Question: I have been working on a query:
'''
SELECT P.[Name]+' - '+P.[Description] AS Sprint, S.[Number] AS Story, T.[Name] AS Task
FROM DailyTaskHours D
INNER JOIN Task T ON D.TaskId = T.PK_Task
INNER JOIN Story S ON T.StoryId = S.PK_Story
INNER JOIN Sprint P ON S.SprintId = P.PK_Sprint
GROUP BY P.[Name], P.[Description], S.[Number], T.[Name]
'''
The Sprint column may or may not be NULL:

The above query will only return the requested columns if there is a SprintId associated. If it is NULL the whole column will not be returned. This makes sense, S.SprintId = P.PK_Sprint is not equivelant when it is NULL on the Story table.
If it's NULL I still want it to return the row with all of the other tables columns data but with the word KanBan instead of not returning anything. How do I achieve this?
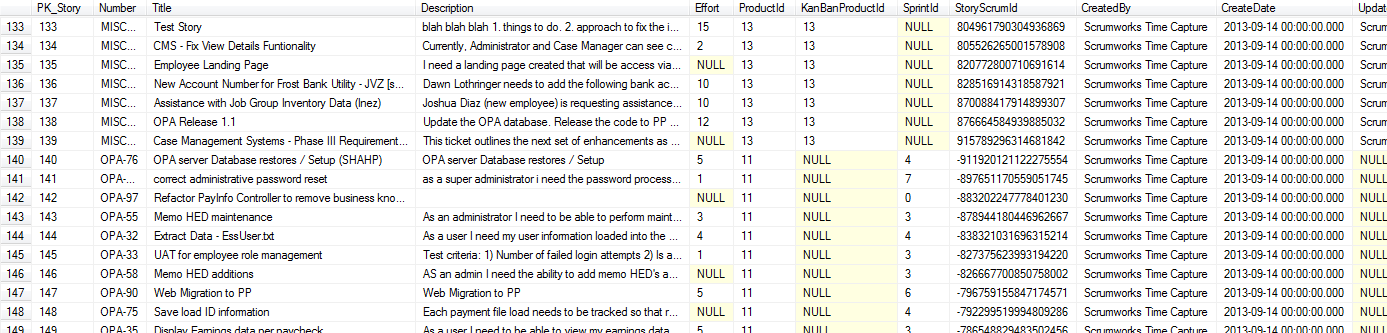
Answer: Change 'S.Number' to 'ISNULL(S.Number, 'KanBan')'. This will add 'Kanban' in case no matching sprintID is found in the Sprint table.
Change 'INNER JOIN Sprint P ON S.SprintId = P.PK_Sprint' to 'LEFT JOIN Sprint P ON S.SprintId = P.PK_Sprint'. This ensures that all other records will still show, even in case of no match.
The full query then becomes:
'''
SELECT P.[Name]+' - '+P.[Description] AS Sprint, ISNULL(S.Number, 'KanBan') AS Story, T.[Name] AS Task
FROM DailyTaskHours D
INNER JOIN Task T ON D.TaskId = T.PK_Task
INNER JOIN Story S ON T.StoryId = S.PK_Story
LEFT JOIN Sprint P ON S.SprintId = P.PK_Sprint
GROUP BY P.[Name], P.[Description], S.[Number], T.[Name]
'''